Question: the trigger field height is too small IMO..

as you can see... the button on the right is bigger. I have tried
'''
height: 40
'''
but the height of the trigger field does not change. Is there another way of changing the height.
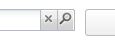
Answer: You can solve this problem by adding the following CSS rule:
'''
.x-form-field-wrap .x-form-trigger {
height:40px;
}
'''
The button has a fixed image thus has a fixed height. Sencha needs to solve this problem.